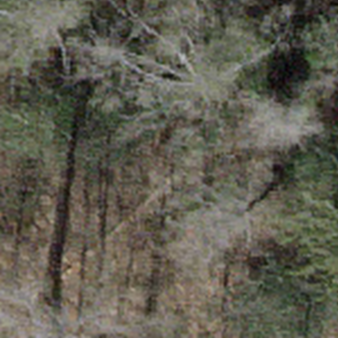
Label: other